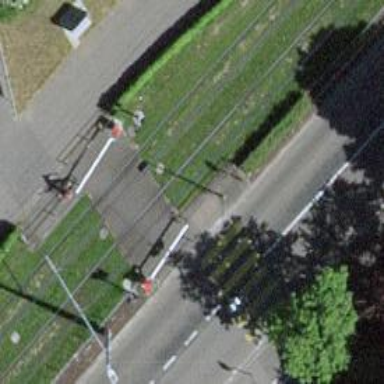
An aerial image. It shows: Railway crossing.